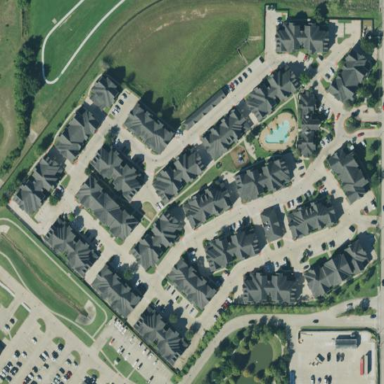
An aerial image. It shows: Residential area with apartments.